Question: I'm working on an app that sends messages from Admin to Clients.
The flow is very simple - Admin types a message, and every client that has this app installed receives that message. I'm using pooling (not push notifications for now).
The sending/receiving message is working fine, and now I need to add new feature:
Admin chooses an area on the map (Google maps api v2), and the client checks his location and shows the message only if he is inside the marked area.
So far, I accomplished only the visual part of selecting an area in the screen : There is a circle (admin can change circles radius) around the point where admin clicks, and now I have to do the tricky part -mark the the area inside the circle and send it to the DB (with the message) so the other side (the client) will check if his position is inside the circle, and should he receive the message.
Any help?
I attached relevant code block and a screen snap.
'''
code:
private void drawCircle(LatLng center, int radius) {
CircleOptions circleOptions = new CircleOptions().center(center).radius(radius);
circleOptions.strokeColor(Color.BLUE);
circleOptions.strokeWidth(3);
gMap.addCircle(circleOptions);
Log.d(TAG, "center = " + center.latitude + " , " + center.longitude);
Log.d(TAG, "radius = " + radius);
gMap.addMarker(new MarkerOptions().position(center).icon(BitmapDescriptorFactory.fromResource(R.drawable.dot)) );
}
'''
Thanks...

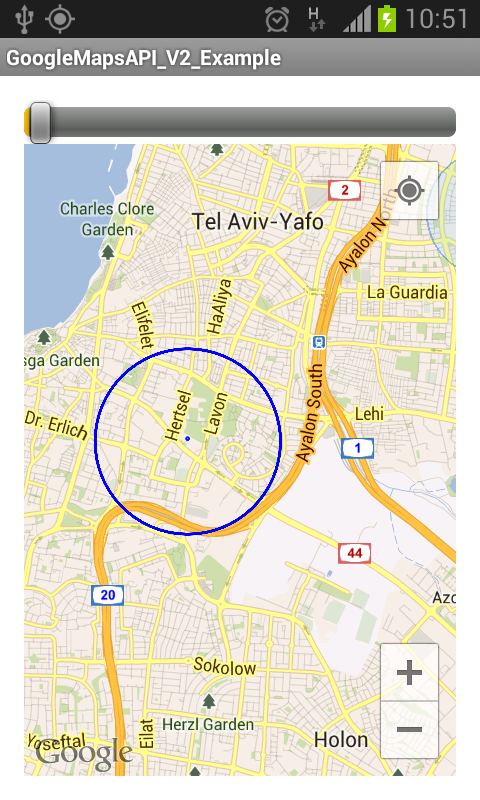
Answer: I think that the simplest thing you need to do, is check the distance between the client and the center of the circle. If it's less than circle's radius -> the client is inside.